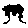
Label: tree